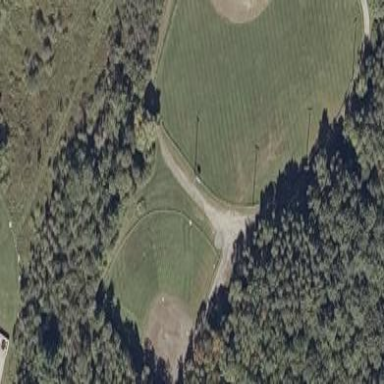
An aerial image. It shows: Softball pitch for leisure and sport activities.